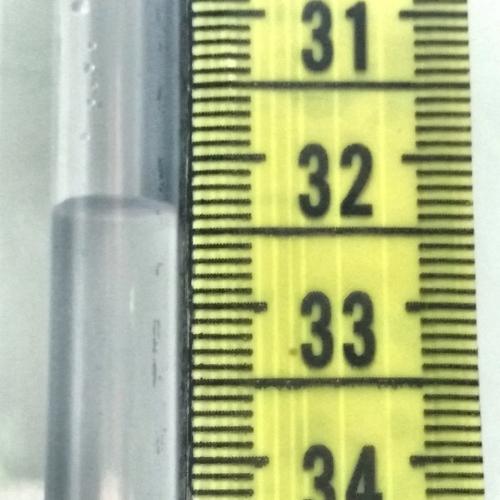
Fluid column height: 32.3 cm